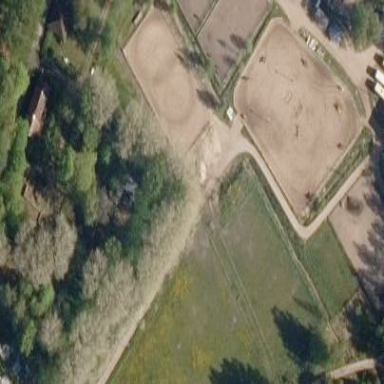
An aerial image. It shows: Equestrian pitch with dirt surface for leisure land activities.